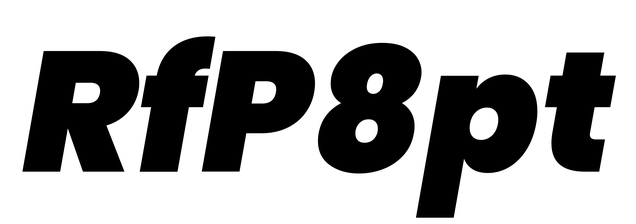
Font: Poppins-BlackItalic